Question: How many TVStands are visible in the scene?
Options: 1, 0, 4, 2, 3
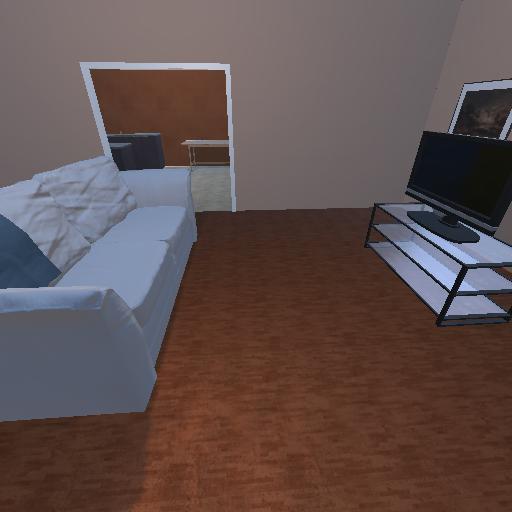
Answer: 1